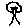
Label: tree